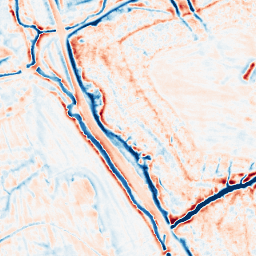
Category: edge_preserving
Decomposition family: bilateral
Decomposition parameters: d: 15
sigma_color: 75
sigma_space: 100
Upsampling method: bilinear
Upsampling parameters: scale: 8
Upsampling scale: 8